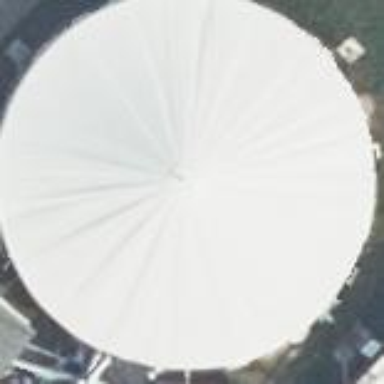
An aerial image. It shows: Storage tank that is man-made.